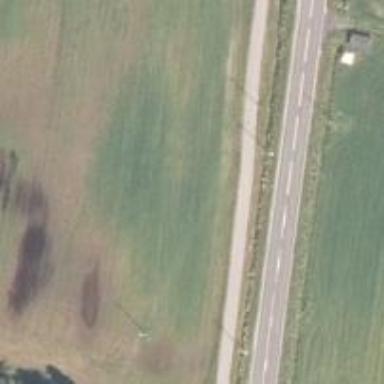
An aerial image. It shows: Cycleway.